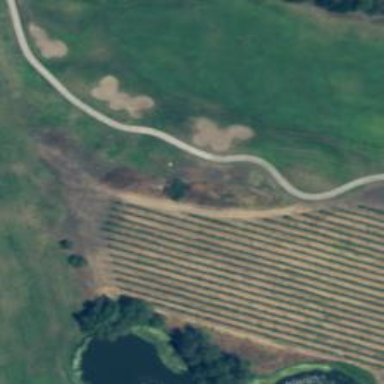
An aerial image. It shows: This footway belongs to Eagle Vines Golf Course.